Aerial crown-view tile of a tropical tree (Barro Colorado Island, Panama), acquired 20240813:
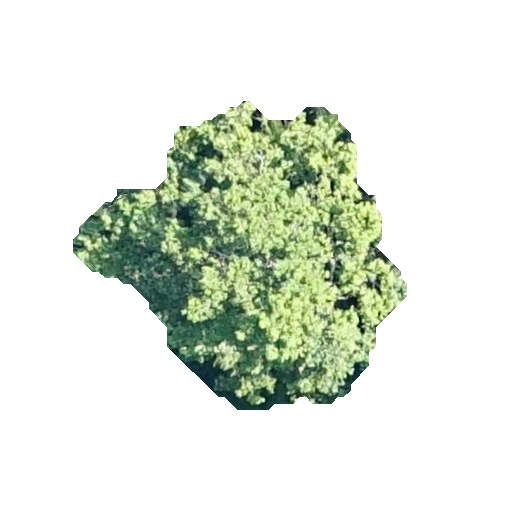
Species: Guapira myrtiflora
GBIF accepted scientific name: Guapira myrtiflora
Crown area: 97.243 m²